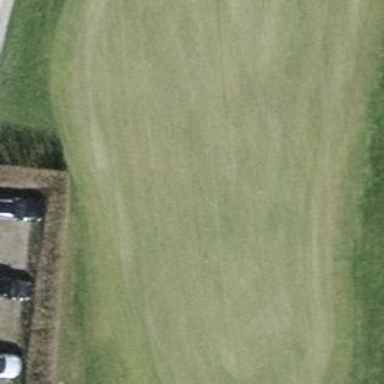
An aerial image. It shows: Picturesque green golfing area with grass land use.